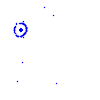
Particle: proton